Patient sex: M
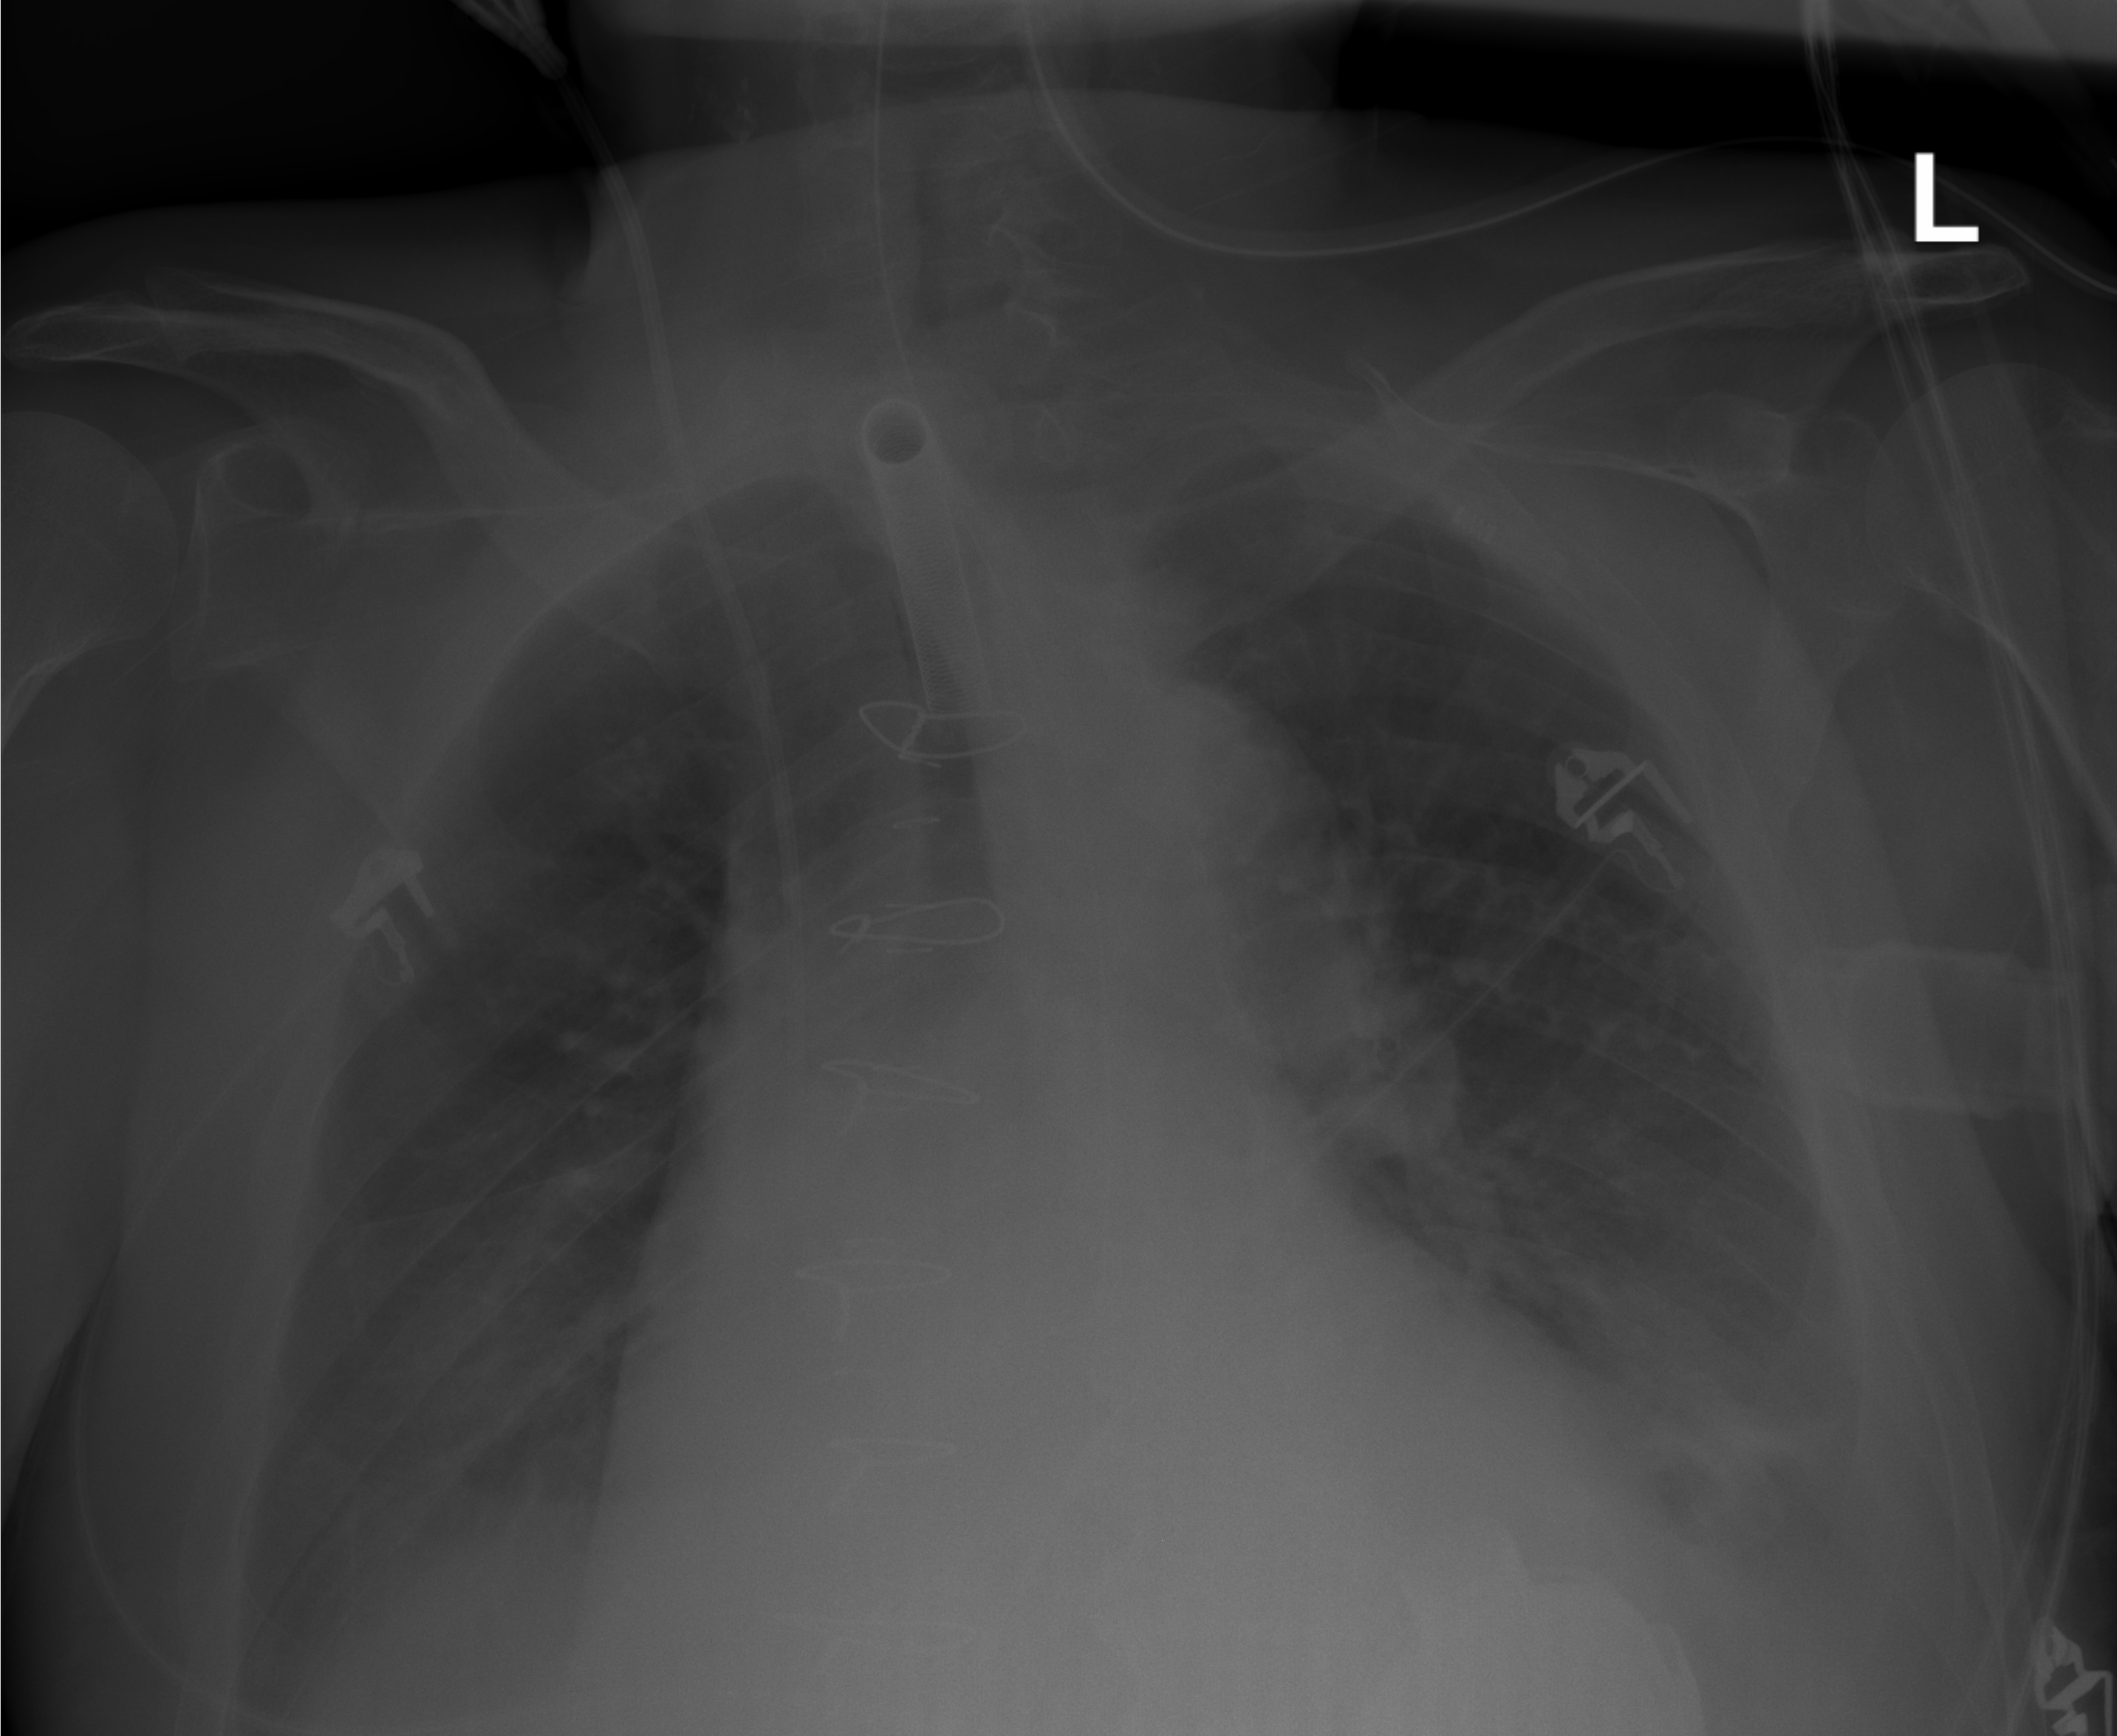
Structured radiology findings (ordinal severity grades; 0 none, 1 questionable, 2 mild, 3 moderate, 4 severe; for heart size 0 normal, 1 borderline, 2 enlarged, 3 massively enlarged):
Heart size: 2
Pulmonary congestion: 0
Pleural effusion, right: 2
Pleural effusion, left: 3
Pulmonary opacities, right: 0
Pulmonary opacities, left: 0
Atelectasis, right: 2
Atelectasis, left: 2